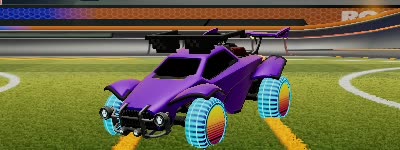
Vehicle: octane